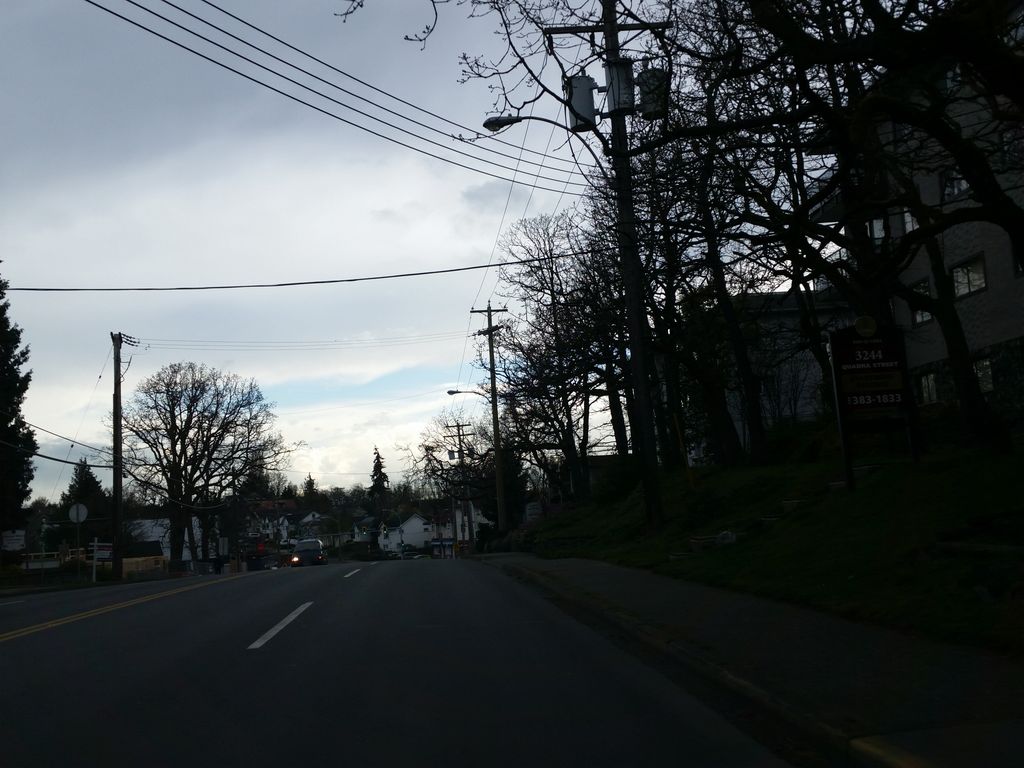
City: victoria